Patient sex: M
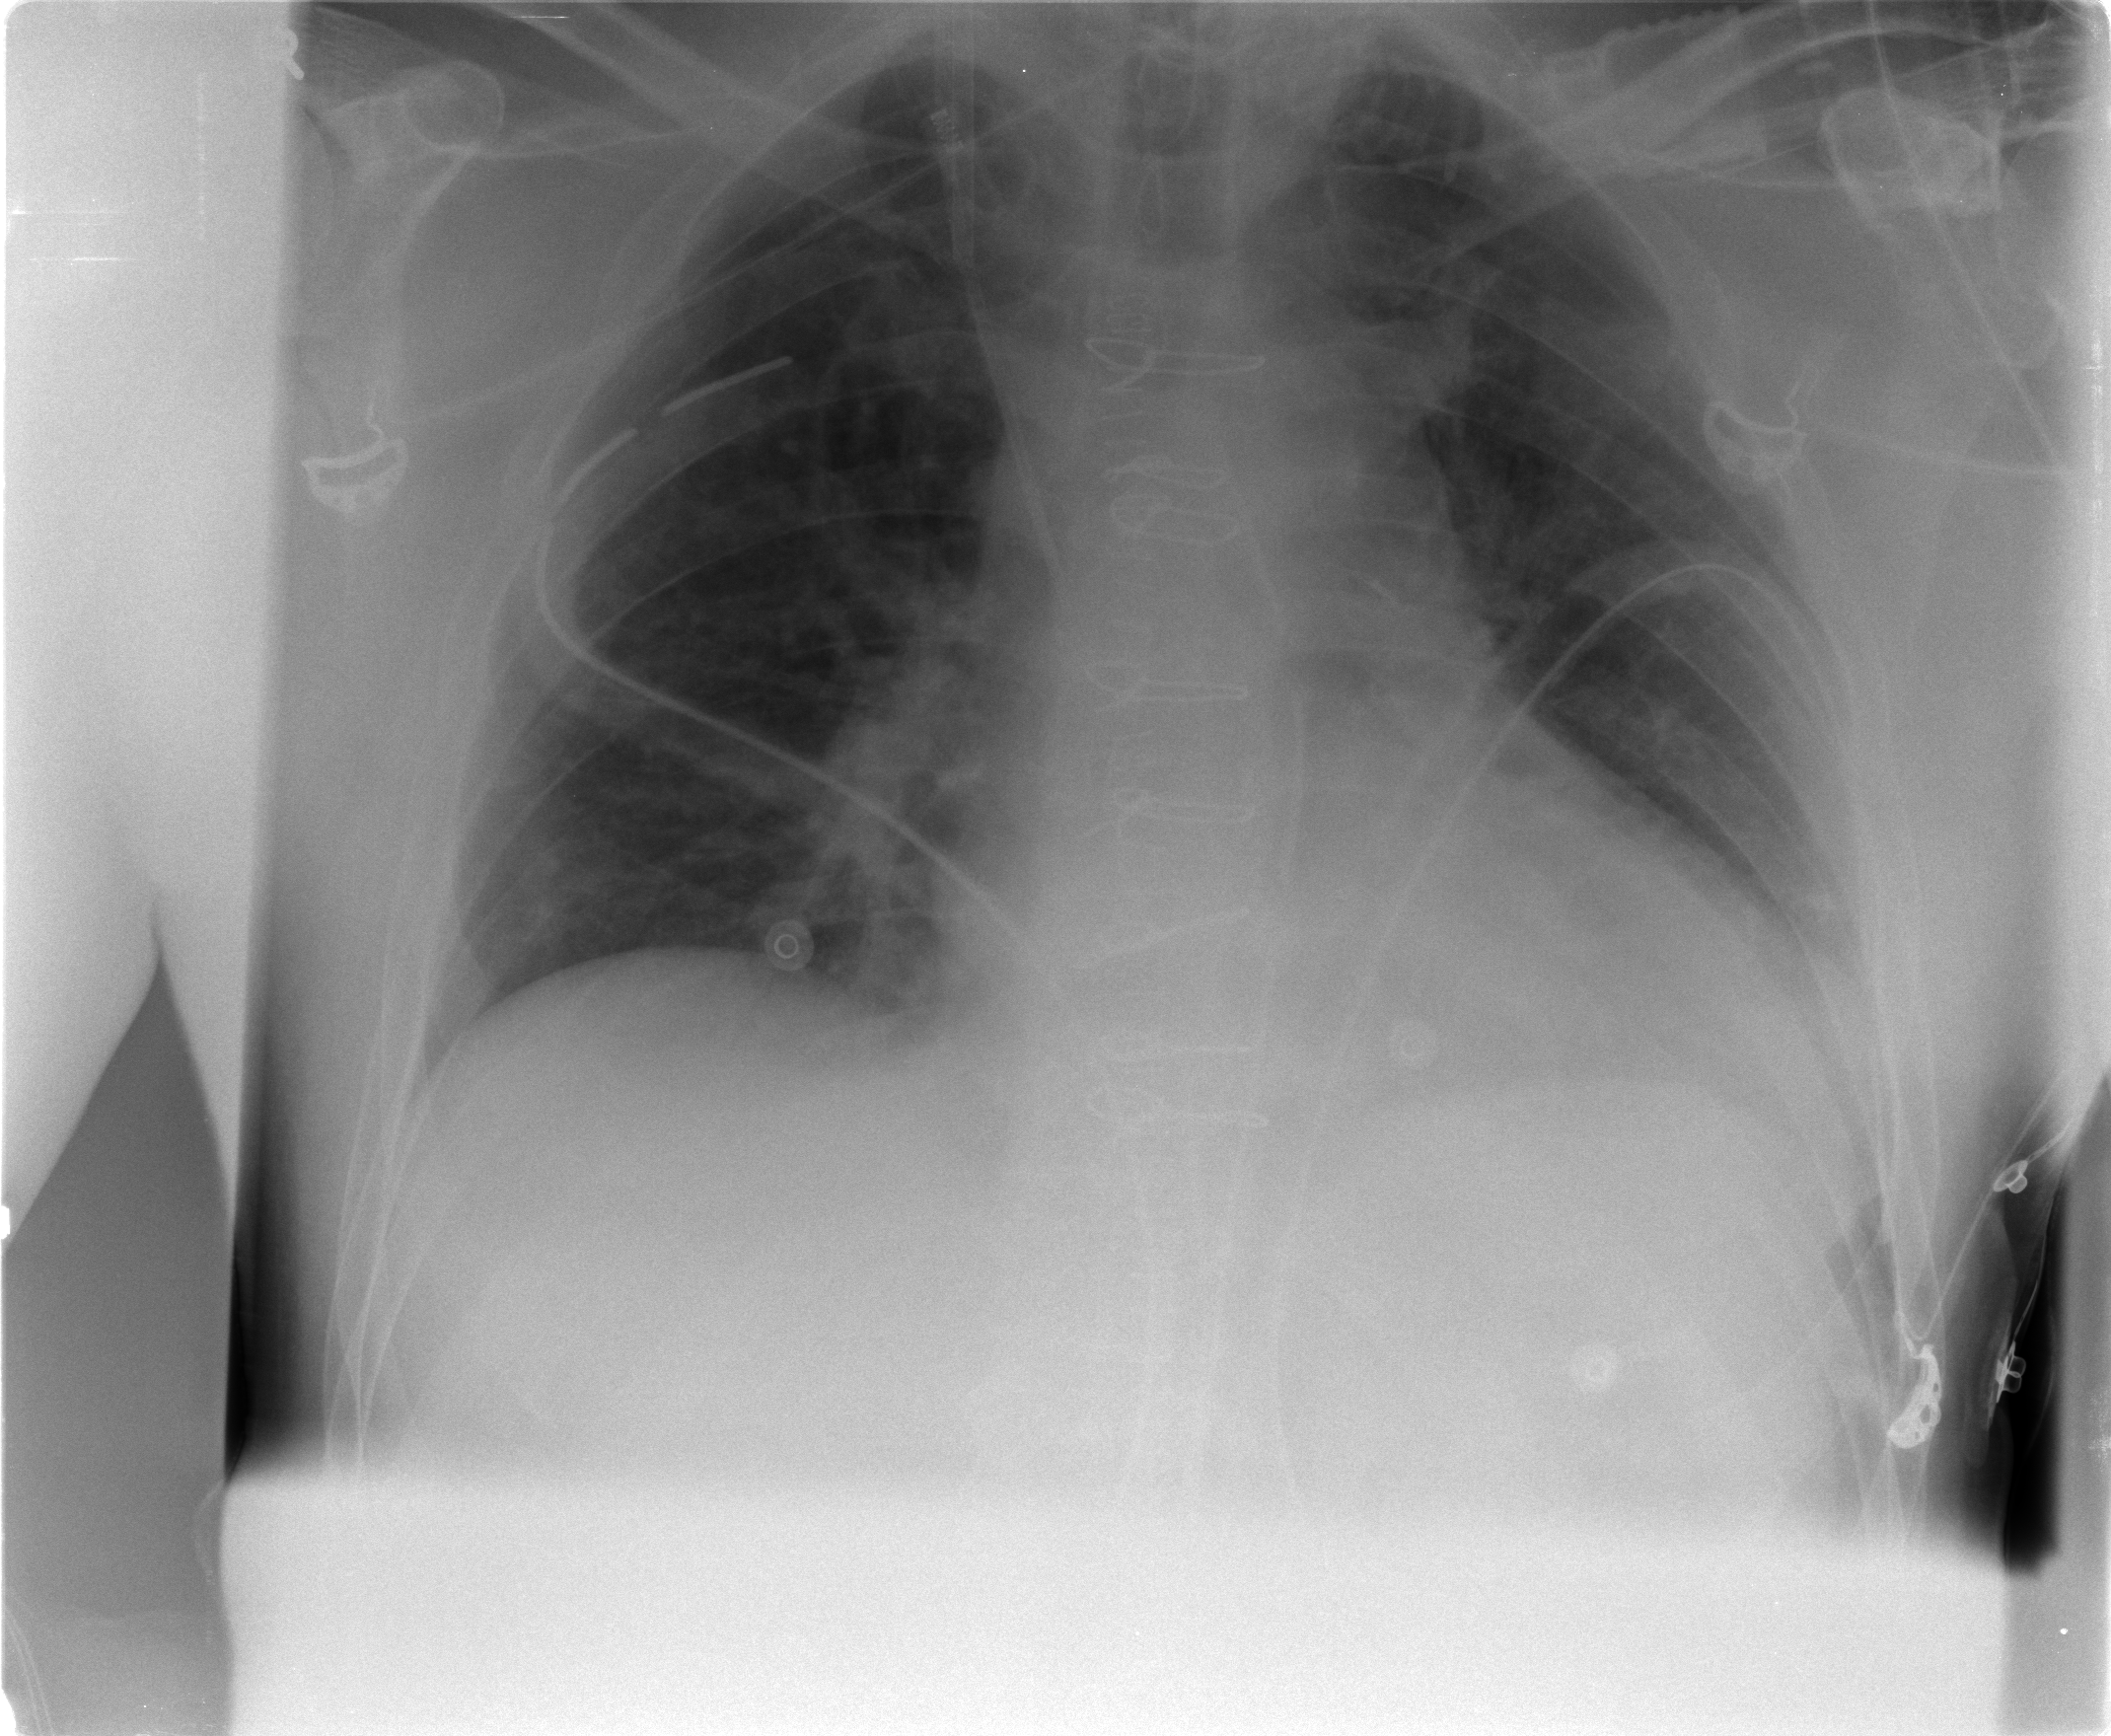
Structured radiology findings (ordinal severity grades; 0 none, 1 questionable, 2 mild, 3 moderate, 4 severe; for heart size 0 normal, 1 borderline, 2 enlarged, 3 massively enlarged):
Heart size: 2
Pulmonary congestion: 2
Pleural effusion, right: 1
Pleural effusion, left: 2
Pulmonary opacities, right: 1
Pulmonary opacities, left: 0
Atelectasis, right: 2
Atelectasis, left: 2